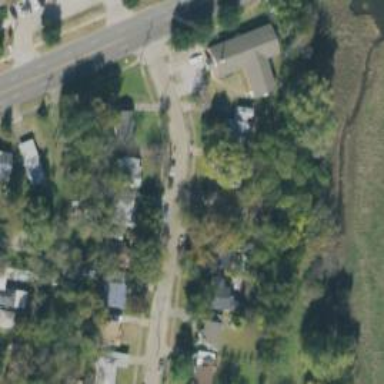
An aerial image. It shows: Residential road with separate sidewalk.